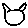
Label: cat